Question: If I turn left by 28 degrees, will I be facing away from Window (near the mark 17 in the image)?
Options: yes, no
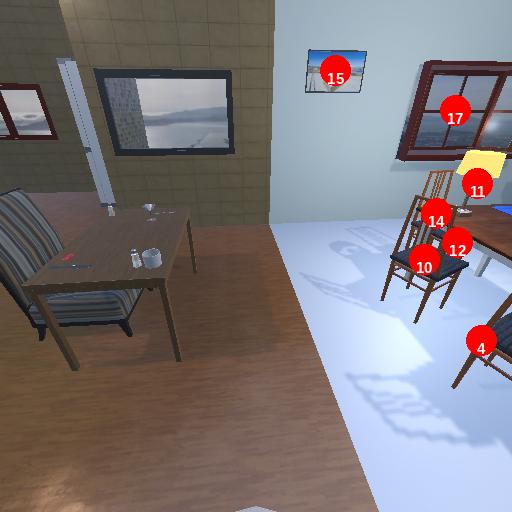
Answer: yes